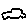
Label: car